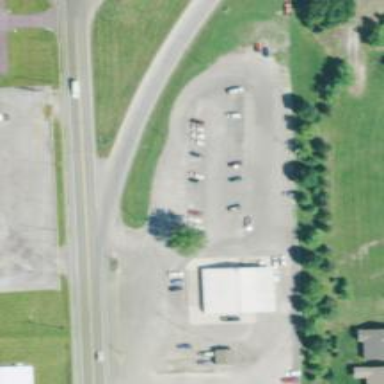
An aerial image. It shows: Car shop.